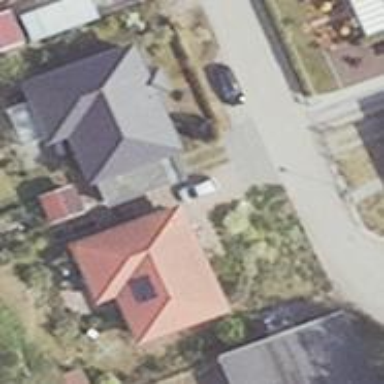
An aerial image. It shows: Detached building.